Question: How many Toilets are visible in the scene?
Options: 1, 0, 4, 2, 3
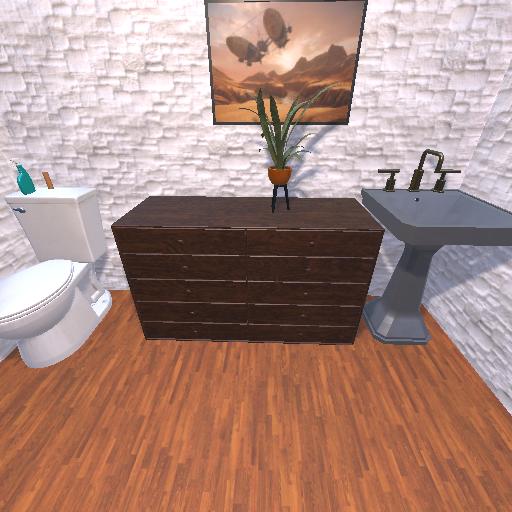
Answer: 1